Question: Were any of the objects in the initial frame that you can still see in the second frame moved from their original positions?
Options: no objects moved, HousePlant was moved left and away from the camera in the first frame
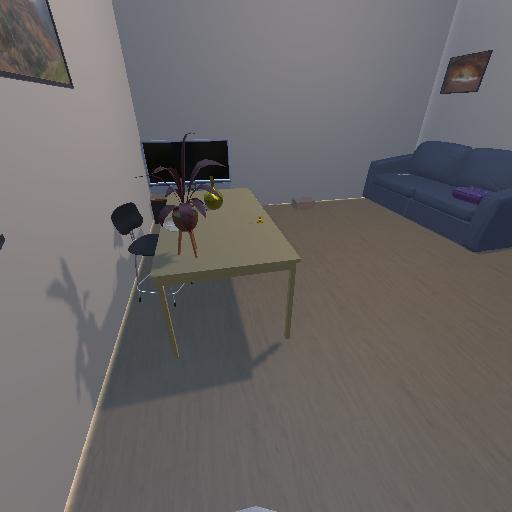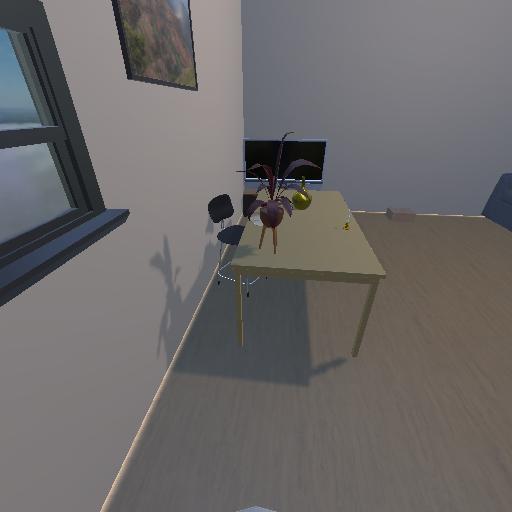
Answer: no objects moved